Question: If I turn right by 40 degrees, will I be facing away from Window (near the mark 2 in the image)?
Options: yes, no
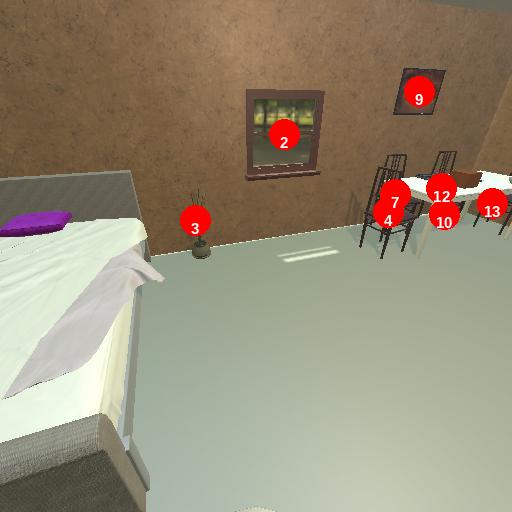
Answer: yes